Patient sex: F
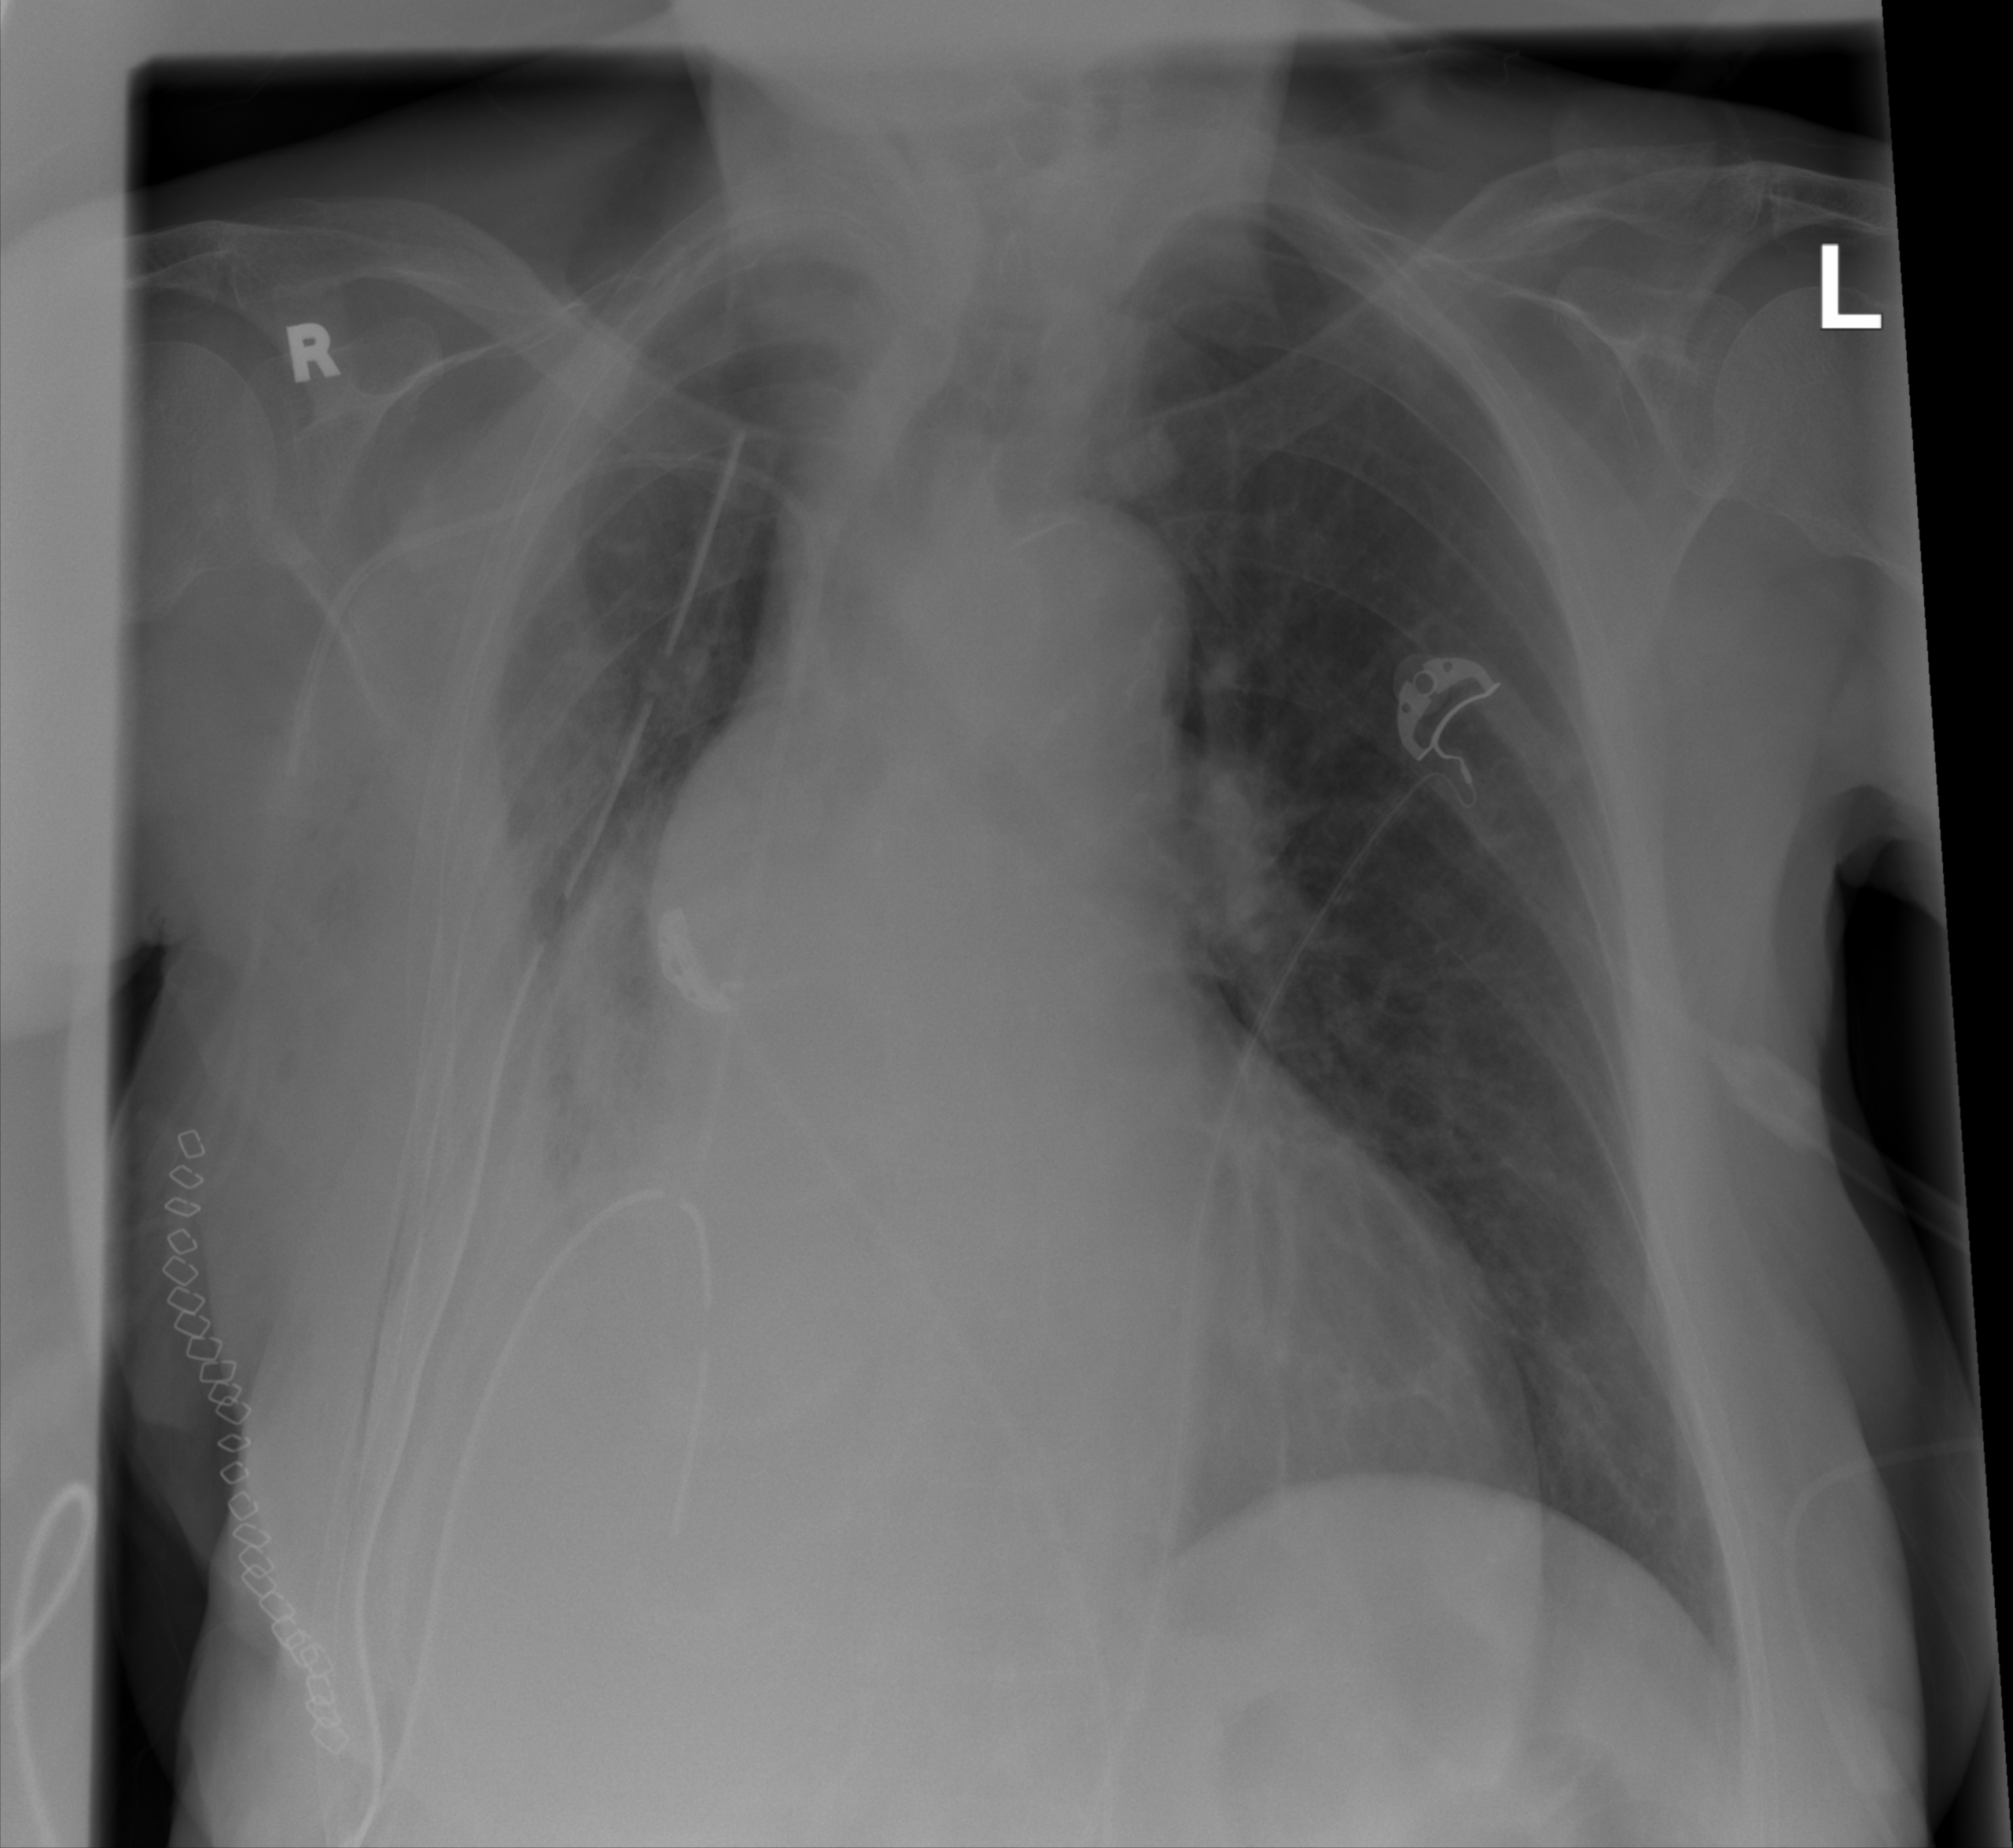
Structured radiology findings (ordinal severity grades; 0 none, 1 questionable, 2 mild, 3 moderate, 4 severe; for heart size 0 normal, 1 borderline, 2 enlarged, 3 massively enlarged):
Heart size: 1
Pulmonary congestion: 0
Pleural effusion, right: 2
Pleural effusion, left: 0
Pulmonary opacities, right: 0
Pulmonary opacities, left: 0
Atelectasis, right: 3
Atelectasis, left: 0